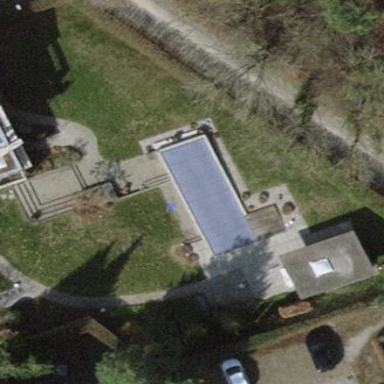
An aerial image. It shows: Swimming pool located in leisure land.